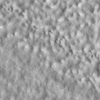
Label: not_dusty